Field crop: maize
Growth stage: 2
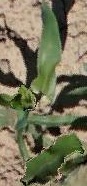
Species: maize